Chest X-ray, PA view. Patient: 71 years old, sex M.
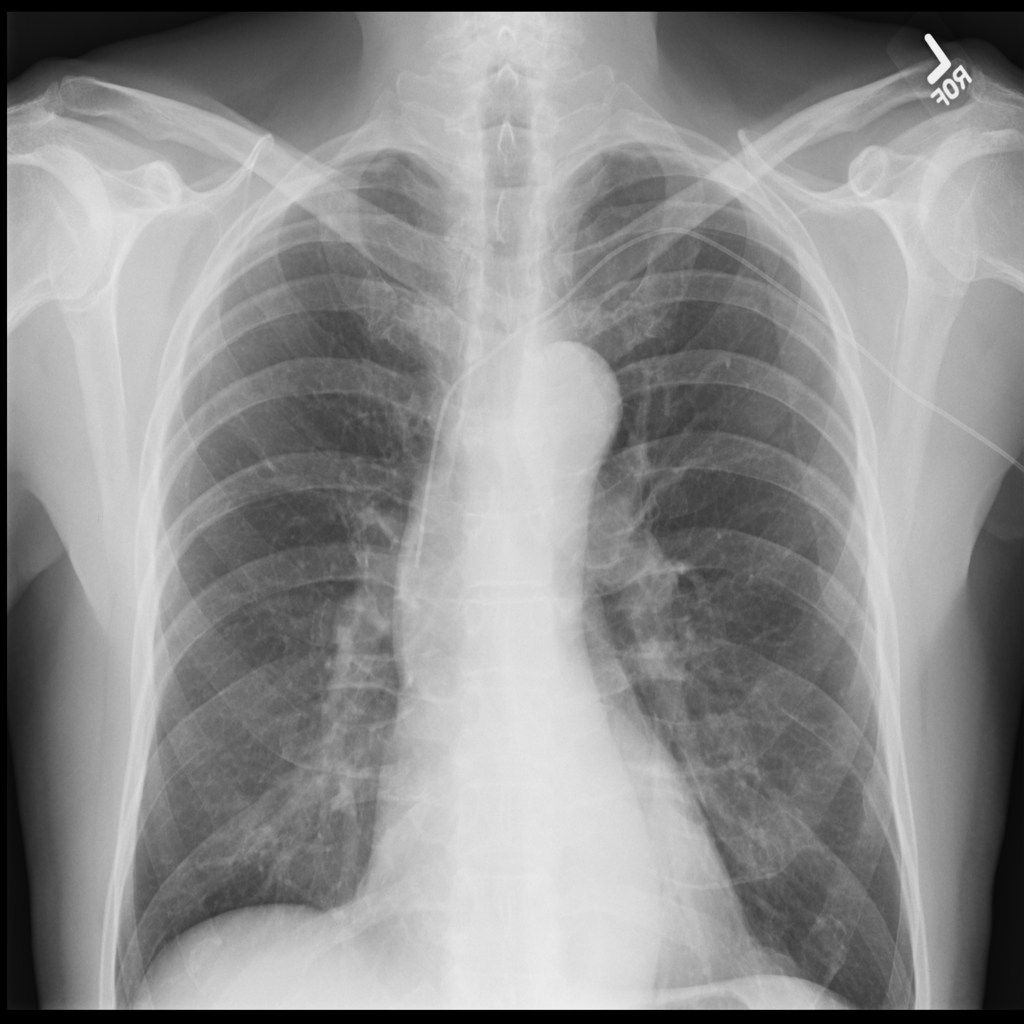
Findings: No Finding